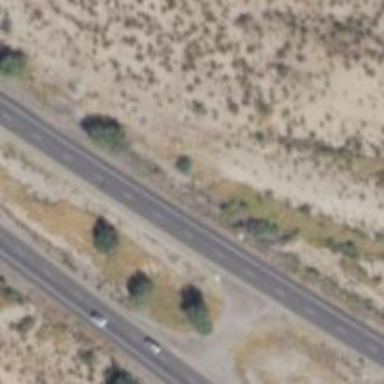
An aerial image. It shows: Abandoned road.